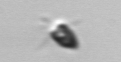
Label: Pyramimonas